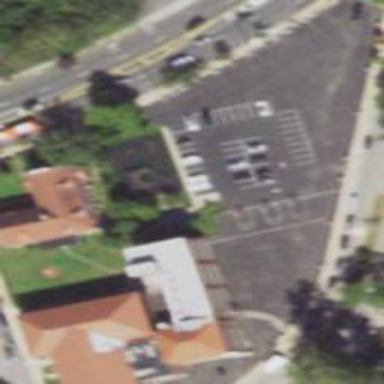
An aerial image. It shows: Parking area.